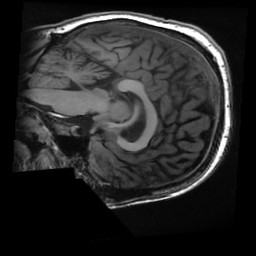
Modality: T1w
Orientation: sagittal
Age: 31
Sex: male
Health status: healthy
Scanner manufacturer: ge
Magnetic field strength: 3 T
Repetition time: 0.008212 s
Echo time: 0.00306 s